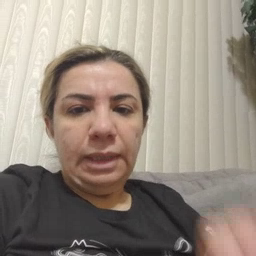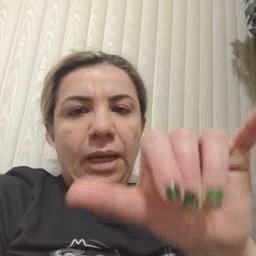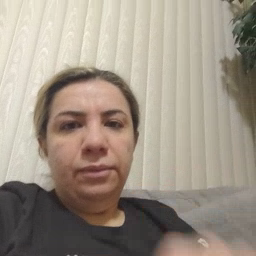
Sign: stay